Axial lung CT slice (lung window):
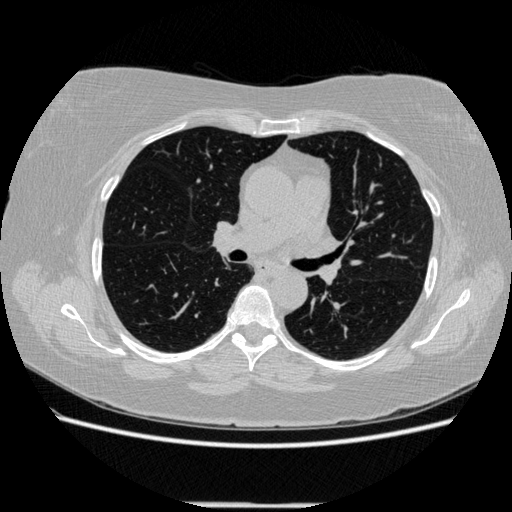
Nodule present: no